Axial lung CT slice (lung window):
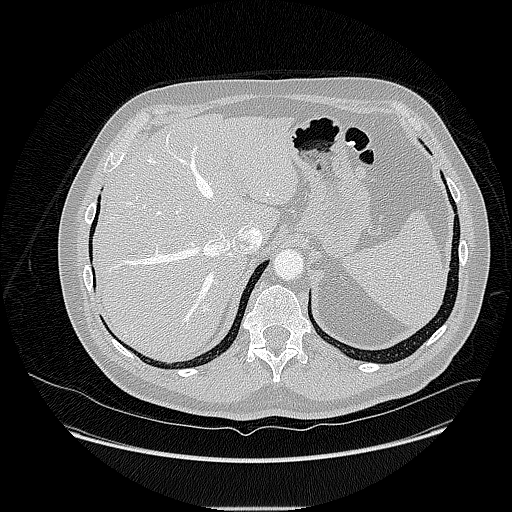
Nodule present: no